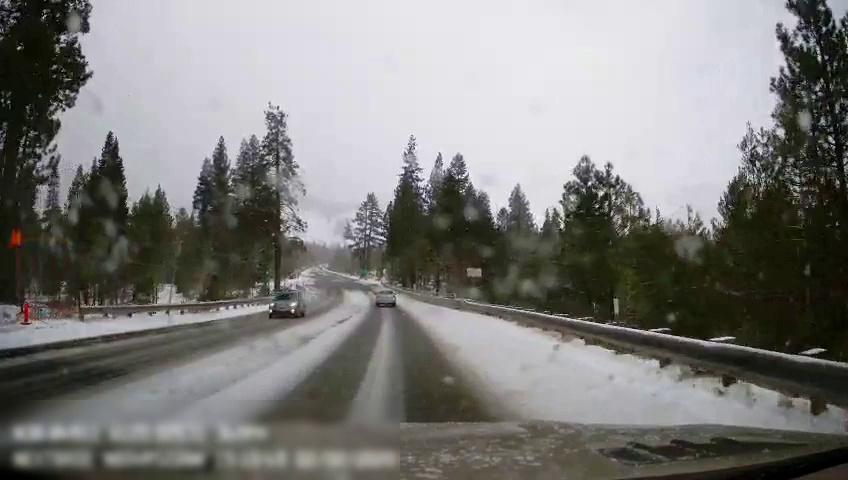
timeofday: Day
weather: Snowy
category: Drivable Space
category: Vehicles | SUV
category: Vehicles | SUV
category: Traffic | Signs